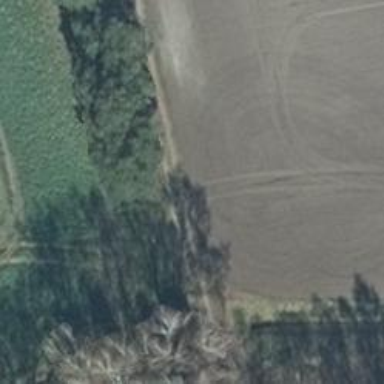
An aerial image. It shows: Dirt track road.